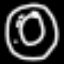
Label: donut